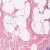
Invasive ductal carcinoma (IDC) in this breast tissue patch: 1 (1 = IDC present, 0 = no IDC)